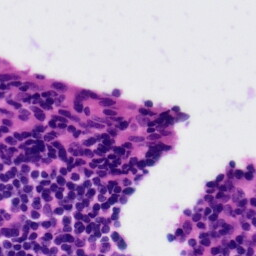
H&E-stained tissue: Tonsil